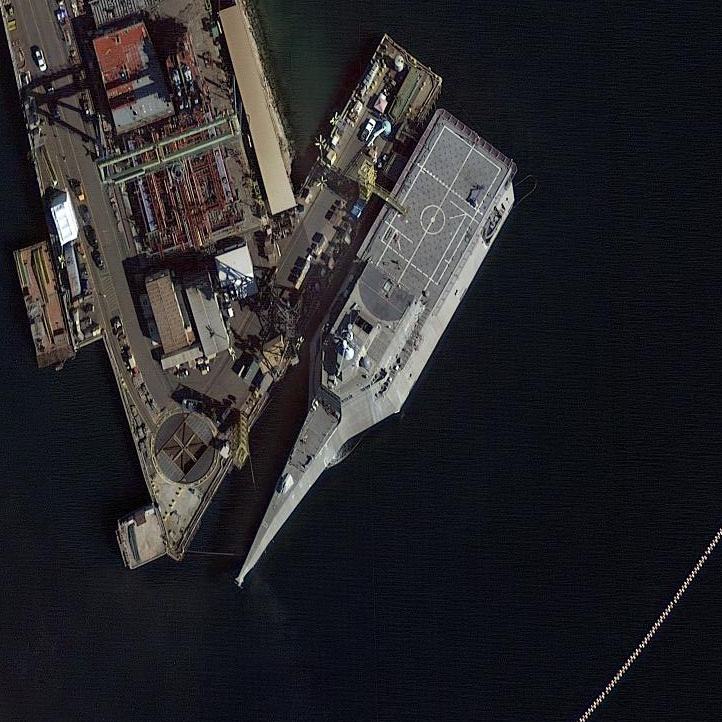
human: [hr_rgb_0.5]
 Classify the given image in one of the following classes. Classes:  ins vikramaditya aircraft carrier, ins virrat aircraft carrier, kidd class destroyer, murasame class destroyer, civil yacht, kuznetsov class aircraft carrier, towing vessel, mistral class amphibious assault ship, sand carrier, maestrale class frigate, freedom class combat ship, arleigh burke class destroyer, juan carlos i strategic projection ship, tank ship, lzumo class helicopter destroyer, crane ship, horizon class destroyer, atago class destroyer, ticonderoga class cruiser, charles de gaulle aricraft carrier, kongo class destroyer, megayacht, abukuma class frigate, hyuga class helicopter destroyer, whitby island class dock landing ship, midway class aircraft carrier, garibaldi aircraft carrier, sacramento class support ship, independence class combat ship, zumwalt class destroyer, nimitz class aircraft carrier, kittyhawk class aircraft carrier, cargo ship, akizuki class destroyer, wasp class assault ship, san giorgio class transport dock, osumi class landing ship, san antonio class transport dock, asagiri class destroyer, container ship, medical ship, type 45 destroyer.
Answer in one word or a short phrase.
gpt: Independence class combat ship